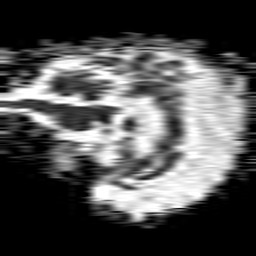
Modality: ADC
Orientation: sagittal
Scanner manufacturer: philips
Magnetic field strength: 1.5 T
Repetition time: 4.6 s
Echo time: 0.09292 s